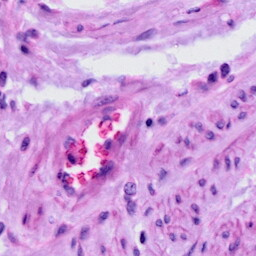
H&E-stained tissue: Cervix